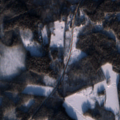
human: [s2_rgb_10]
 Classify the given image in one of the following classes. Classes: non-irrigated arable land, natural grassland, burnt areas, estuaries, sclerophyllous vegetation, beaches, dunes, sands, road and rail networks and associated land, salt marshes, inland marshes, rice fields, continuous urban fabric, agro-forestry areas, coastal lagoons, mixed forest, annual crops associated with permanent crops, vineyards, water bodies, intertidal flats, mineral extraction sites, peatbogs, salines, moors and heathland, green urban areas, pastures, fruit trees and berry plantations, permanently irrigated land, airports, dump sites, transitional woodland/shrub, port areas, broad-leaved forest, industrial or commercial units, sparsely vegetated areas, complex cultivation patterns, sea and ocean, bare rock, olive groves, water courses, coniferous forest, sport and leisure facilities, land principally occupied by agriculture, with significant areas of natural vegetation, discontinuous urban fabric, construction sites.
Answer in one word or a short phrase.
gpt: non-irrigated arable land, land principally occupied by agriculture, with significant areas of natural vegetation, coniferous forest, mixed forest